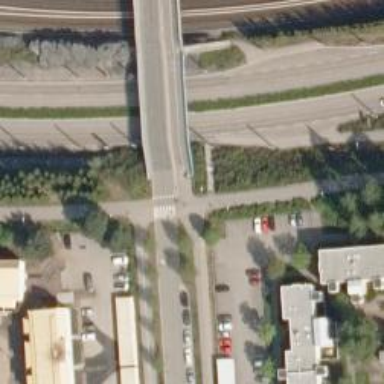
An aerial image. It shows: Uncontrolled road crossing.